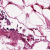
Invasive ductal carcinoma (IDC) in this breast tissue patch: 0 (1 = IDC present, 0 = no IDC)